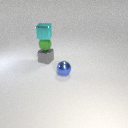
small green rubber sphere below small cyan metal cube